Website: apple
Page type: delivery-shipping
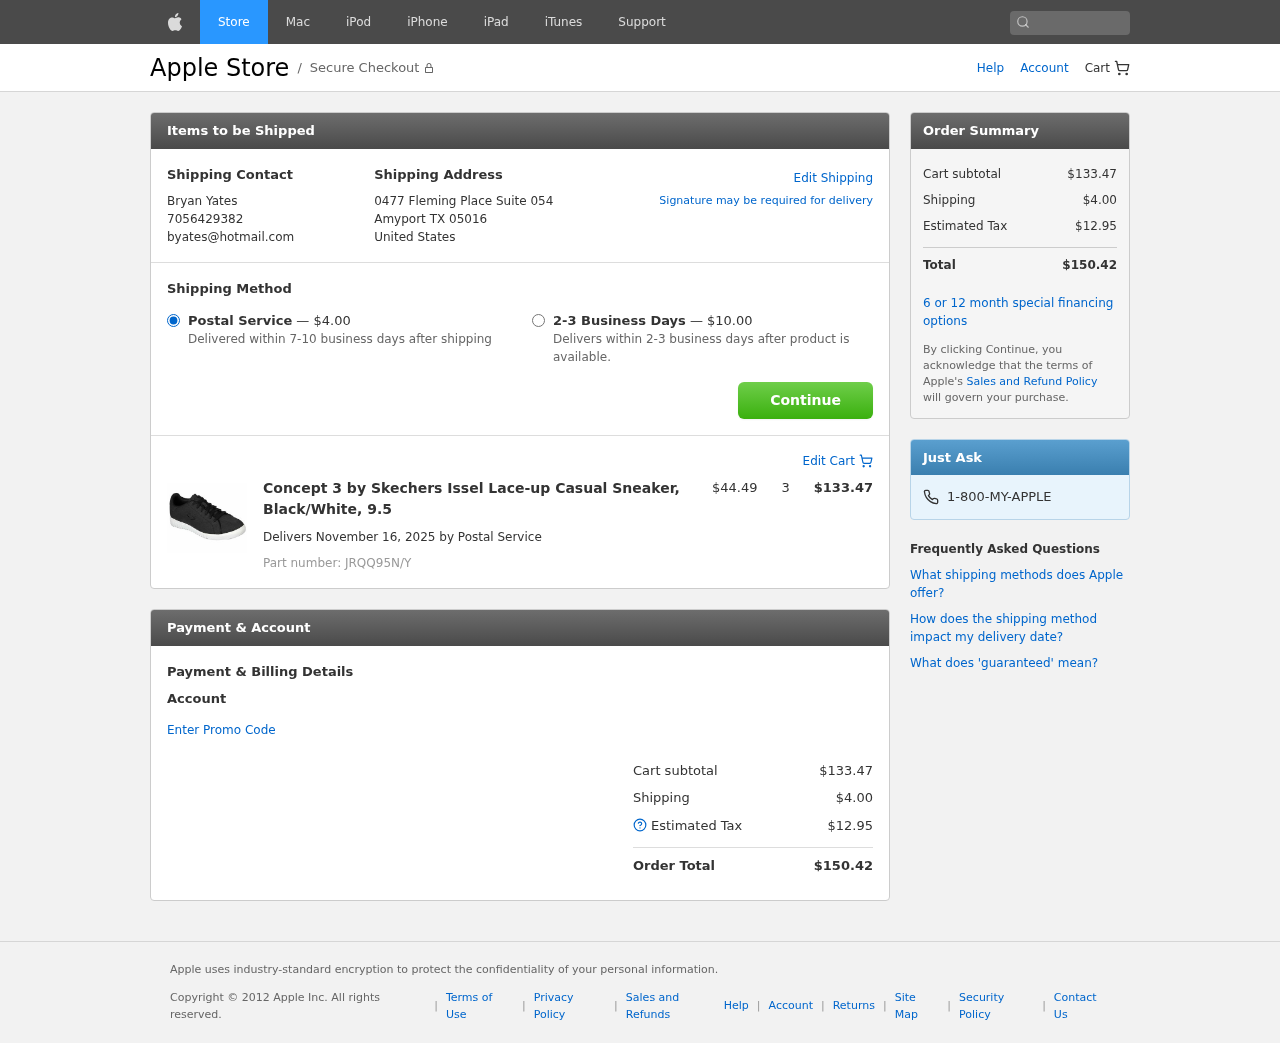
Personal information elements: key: PII_CITY
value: Amyport
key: PII_COUNTRY
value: United States
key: PII_EMAIL
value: byates@hotmail.com
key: PII_FULLNAME
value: Bryan Yates
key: PII_PHONE
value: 7056429382
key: PII_POSTCODE
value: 05016
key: PII_STATE_ABBR
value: TX
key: PII_STREET
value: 0477 Fleming Place Suite 054
Product elements: key: PRODUCT1_NAME
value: Concept 3 by Skechers Issel Lace-up Casual Sneaker, Black/White, 9.5
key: PRODUCT1_PRICE
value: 44.49
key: PRODUCT1_QUANTITY
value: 3
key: PRODUCT1_SKU
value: JRQQ95N/Y
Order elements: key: ORDER_SHIPPING_COST
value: $4.00
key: ORDER_SUBTOTAL
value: $133.47
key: ORDER_DELIVERY_DATE
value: November 16, 2025
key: ORDER_TAX
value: $12.95
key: ORDER_TOTAL
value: $150.42